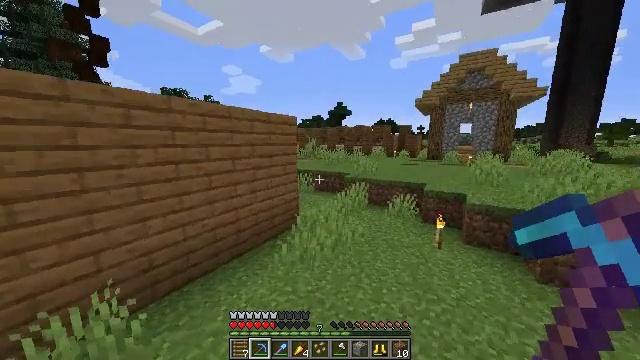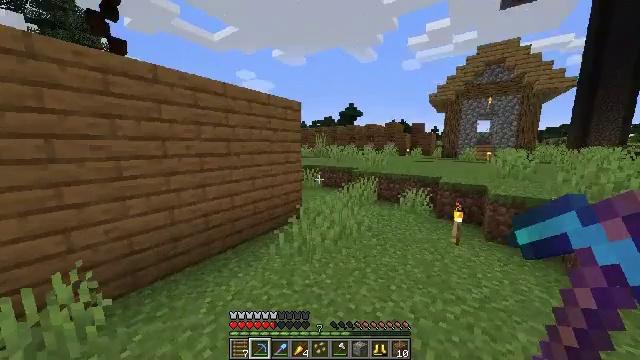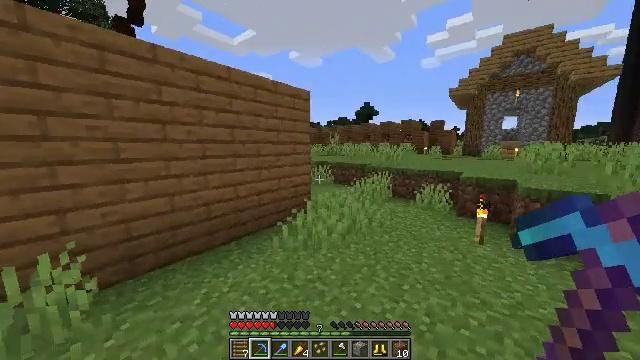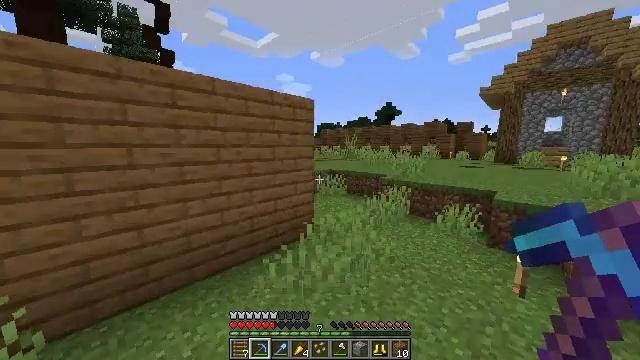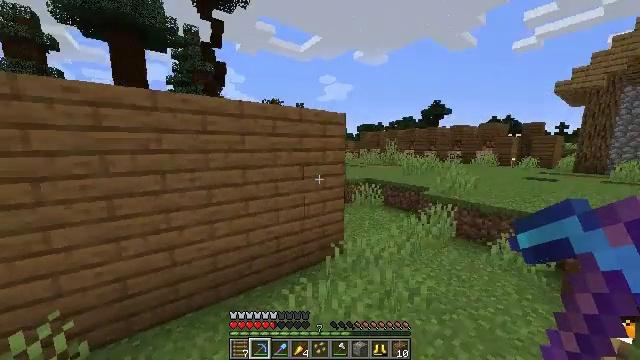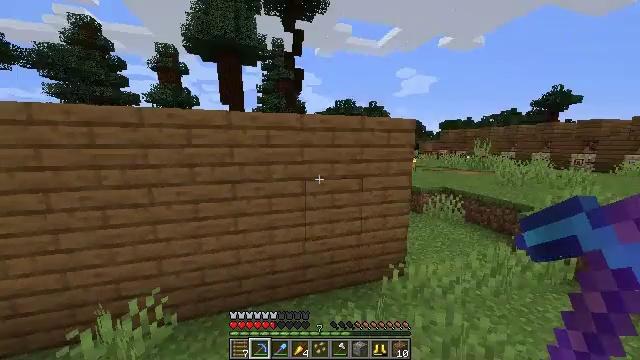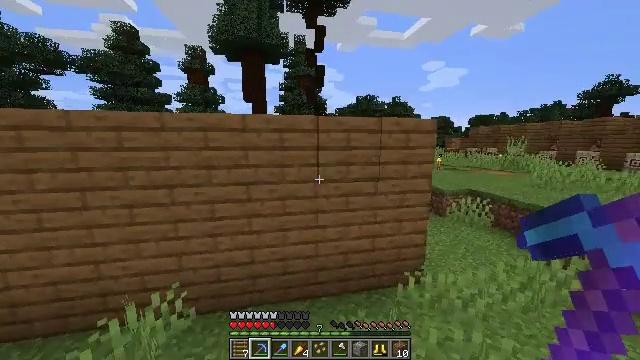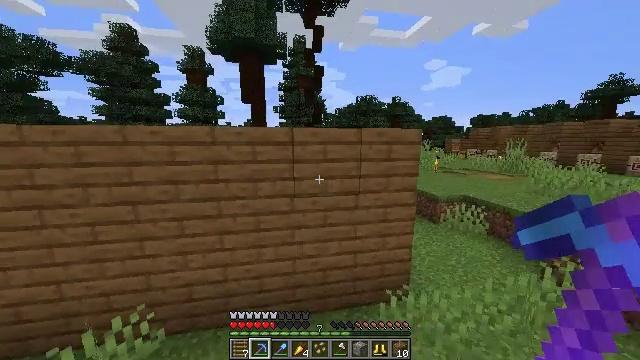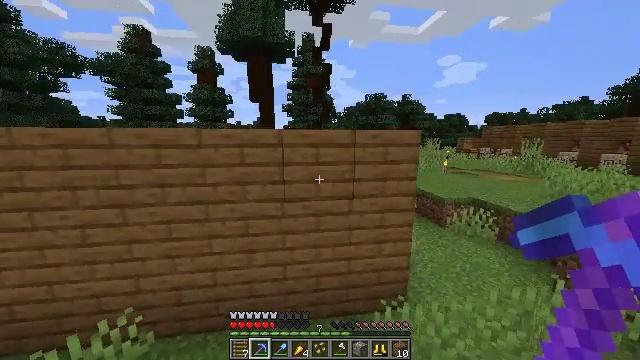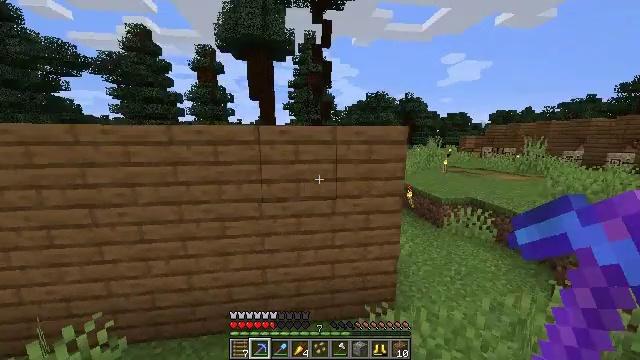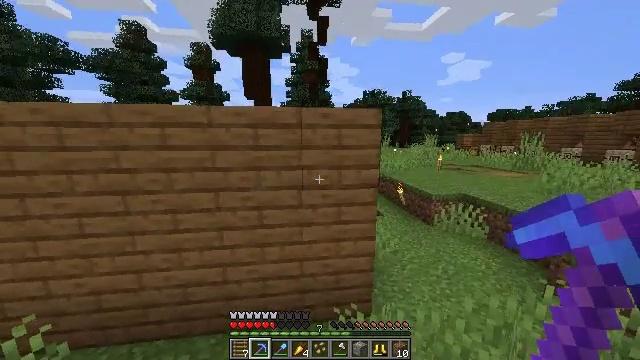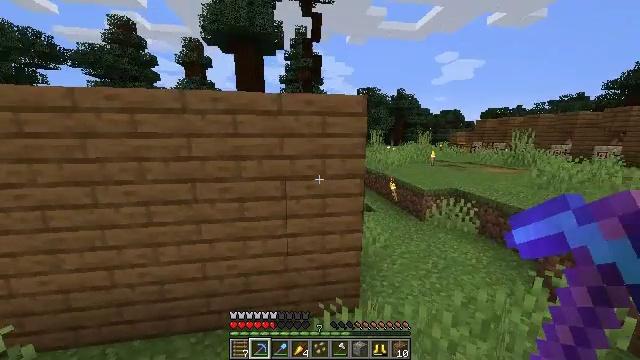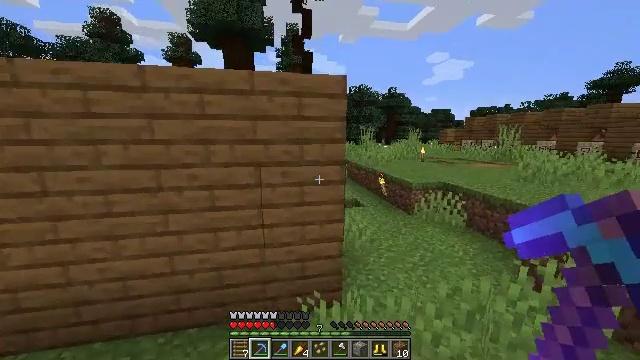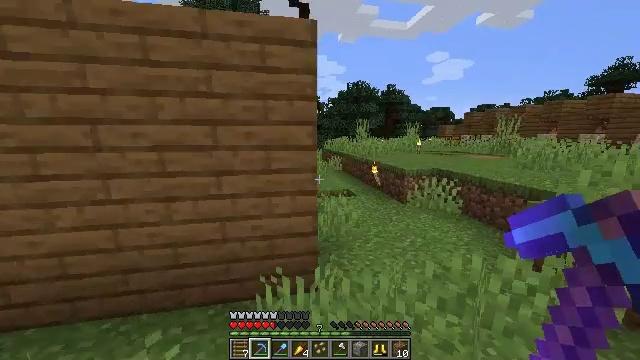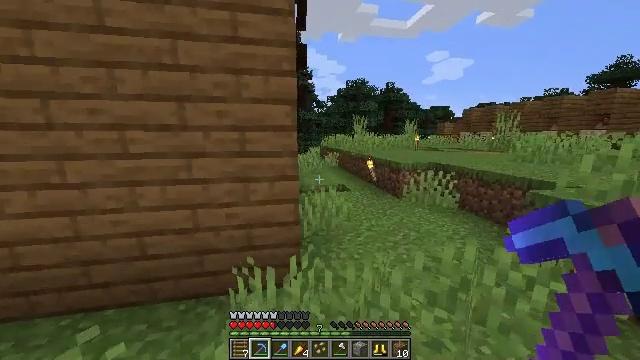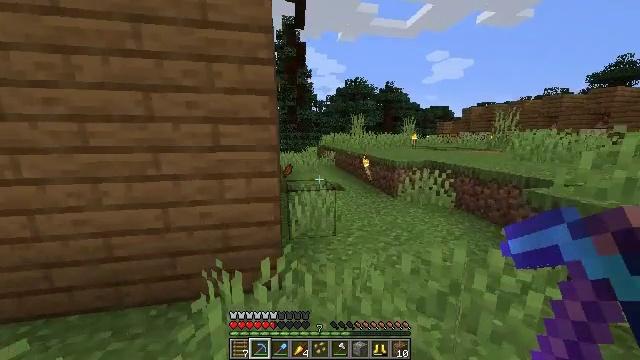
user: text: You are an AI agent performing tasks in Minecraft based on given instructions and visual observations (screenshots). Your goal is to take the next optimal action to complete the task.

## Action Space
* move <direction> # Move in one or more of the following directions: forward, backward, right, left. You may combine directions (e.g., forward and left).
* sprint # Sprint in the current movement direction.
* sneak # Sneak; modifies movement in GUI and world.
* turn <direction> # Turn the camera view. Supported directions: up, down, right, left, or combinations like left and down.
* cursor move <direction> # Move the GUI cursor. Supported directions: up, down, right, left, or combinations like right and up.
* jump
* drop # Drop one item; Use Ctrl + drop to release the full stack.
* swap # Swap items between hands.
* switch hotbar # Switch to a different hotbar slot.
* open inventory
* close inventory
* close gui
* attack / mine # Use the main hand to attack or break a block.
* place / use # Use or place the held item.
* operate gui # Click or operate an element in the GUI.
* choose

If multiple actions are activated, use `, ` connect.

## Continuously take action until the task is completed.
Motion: motion action
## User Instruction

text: Craft an ender chest with 8 obsidian and an eye of ender.
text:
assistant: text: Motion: move forward and move right, sprint, turn left, jump
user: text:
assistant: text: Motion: move forward and move right, sprint, turn left, jump
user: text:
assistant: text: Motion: move forward and move right, sprint, turn left, jump
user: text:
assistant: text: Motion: move forward and move right, sprint, turn left, jump
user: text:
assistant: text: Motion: move forward and move right, sprint, turn left, jump
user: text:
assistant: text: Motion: move forward and move right, sprint, turn left, jump
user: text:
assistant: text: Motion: move forward and move right, sprint, jump
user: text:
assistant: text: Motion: move forward and move right, sprint, turn left, jump
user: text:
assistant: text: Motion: move forward and move right, sprint, jump
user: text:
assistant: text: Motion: move forward and move right, sprint, jump
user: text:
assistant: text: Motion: move forward and move right, sprint, turn right, jump
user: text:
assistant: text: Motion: move forward and move right, sprint, turn right, jump
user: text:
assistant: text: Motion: move forward and move right, sprint
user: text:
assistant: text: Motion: move forward and move right, sprint
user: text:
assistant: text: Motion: move forward and move right, sprint
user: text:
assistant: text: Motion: move forward and move right, sprint, turn left
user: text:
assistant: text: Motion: move forward and move right, sprint, turn left
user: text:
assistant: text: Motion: move forward and move right, sprint, turn left
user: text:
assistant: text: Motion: move forward and move right, sprint, turn left
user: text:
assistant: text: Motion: move forward and move right, sprint, turn left
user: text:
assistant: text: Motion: move forward and move right, sprint, turn left
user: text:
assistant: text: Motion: move right, turn left
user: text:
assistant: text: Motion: turn left and up
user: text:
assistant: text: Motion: move forward, turn left and up
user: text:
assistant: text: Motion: move forward, turn left
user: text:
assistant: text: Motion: move forward, turn left
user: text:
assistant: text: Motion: move forward
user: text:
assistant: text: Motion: move forward
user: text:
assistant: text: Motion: move forward, sprint, jump
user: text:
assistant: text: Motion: move forward, sprint, jump